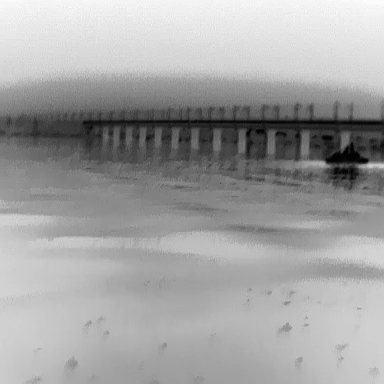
There is a warship in the infrared image.